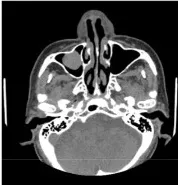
(D) 2023/05 CT of the head obtained on admission revealed a 1.3cm by 1.2cm mass of the right maxillary sinus.
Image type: radiology (ct)